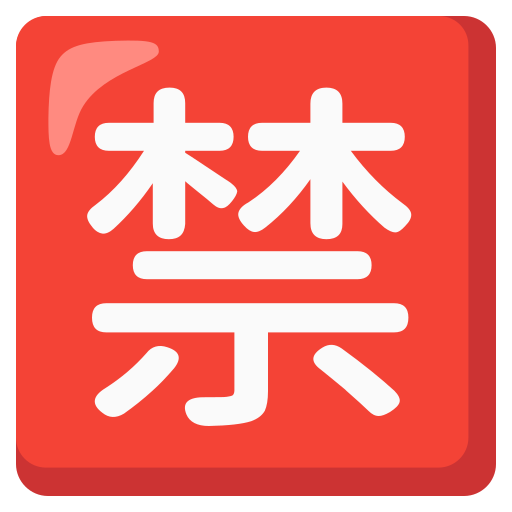
Emoji: 🈲